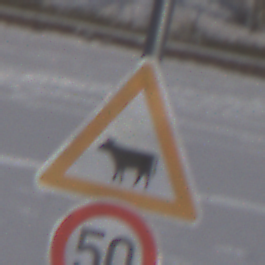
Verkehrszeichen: ViehtriebRechts
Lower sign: Geschwindigkeit50
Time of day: MorningAfternoon
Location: Outdoor (Nature)
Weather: PartlyCloudy
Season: Winter
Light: Natural